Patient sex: M
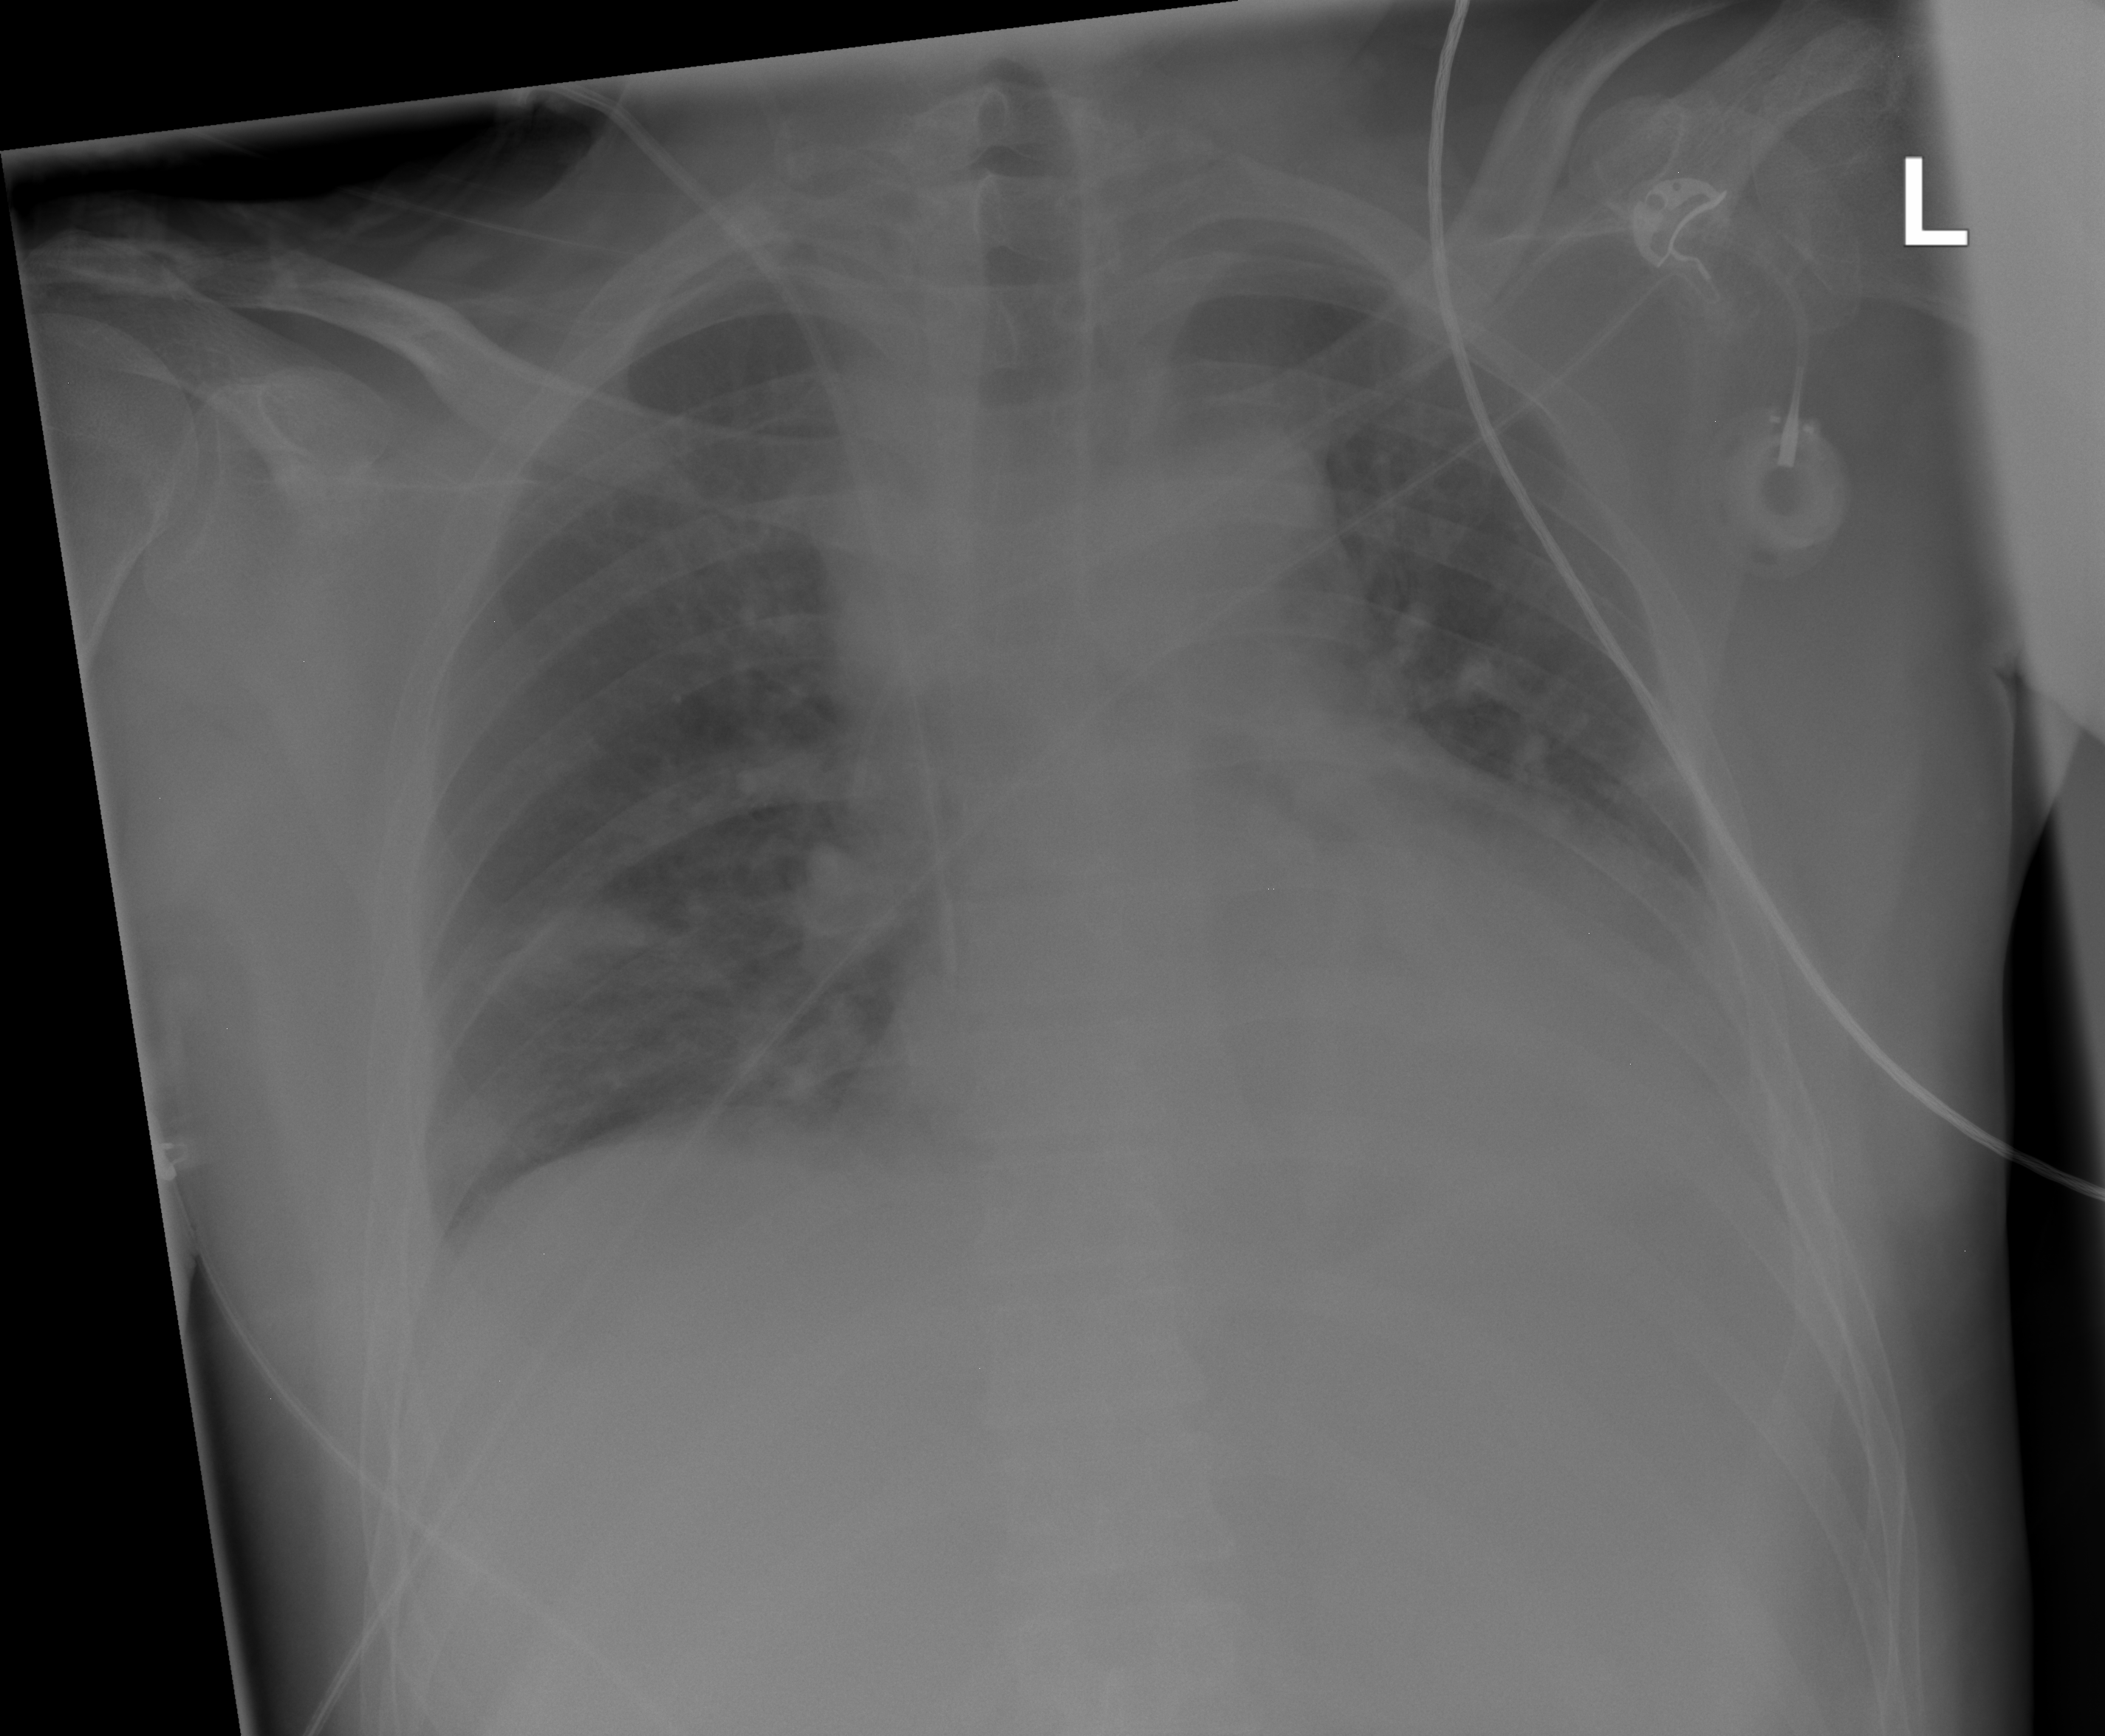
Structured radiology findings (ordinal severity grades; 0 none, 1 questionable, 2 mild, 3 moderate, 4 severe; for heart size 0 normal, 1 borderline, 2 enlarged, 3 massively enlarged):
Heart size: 2
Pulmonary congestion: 1
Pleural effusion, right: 1
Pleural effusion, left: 2
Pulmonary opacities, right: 1
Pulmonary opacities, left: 0
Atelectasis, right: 2
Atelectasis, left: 2